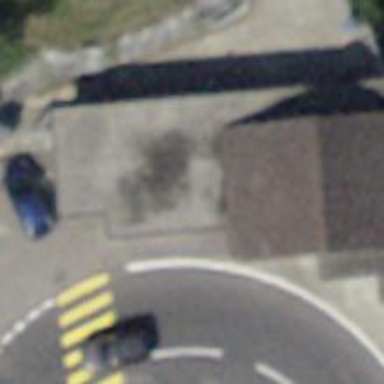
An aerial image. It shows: Interesting building that serves as tourist attraction.